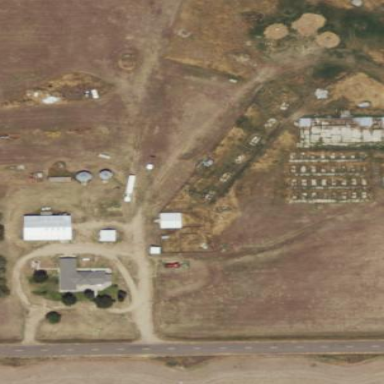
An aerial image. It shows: Farmyard area.